Question: Hi I was wondering if there is a better what to do this because it is not looking right the way I have it set up.
Here is what I have so far, it looks terrible and I am using column-count but it doesnt look right here is an image of what it looks like right now.

This will change when the screen changes size and it will look ugly and it doesnt stay in 3 rows it makes a 4th for some reason... It is not supposed to go over the right side where the ads are and it is not supposed to cut it off at the bottom and have white space at the tops. I want to make this look like pinterest but I'm not sure how exactly to do this in jquery I just need these to line up and not cut off where it says views and pending. Please help thank you!
Here is my css:
'''
#gallerycontainer {
-webkit-column-count: 3;
-webkit-column-gap: 0px;
-moz-column-count: 3;
-moz-column-gap: 0px;
column-count: 3;
column-gap: 0px;
column-fill: balance;
-moz-column-fill: balance;
-webkit-column-fill: balance;
width: 840px;
height:100%;
position: relative;
}
#gallery li{
width: 265px;
}
#gallery li img {
border: 5px solid #fff;
-webkit-transition: box-shadow 0.5s ease;
-moz-transition: box-shadow 0.5s ease;
-o-transition: box-shadow 0.5s ease;
-ms-transition: box-shadow 0.5s ease;
transition: box-shadow 0.5s ease;
max-width:250px;
max-height:200px;
padding:2px;
}
.galleryinfo{
border: 2px solid #fff;
padding-bottom: 40px;
float: left;
margin:9px;
background: white;
overflow: hidden;
width: 100%;
}
'''
And here is the html with php to get the images to show.
'''
<div id="gallery">
<div class="galleryinfo">
<li id="<?php print $id?>">
<a class="fancybox" rel="group" href="photos/<?php print $picture?>"><img src="photos/<?php print $picture?>"/></a>
Views : <?php print($unique) ?>
<?php print($pending) ?>
</li>
</div>
<?php
}}
?>
'''
Thank you so much for all of you your help !
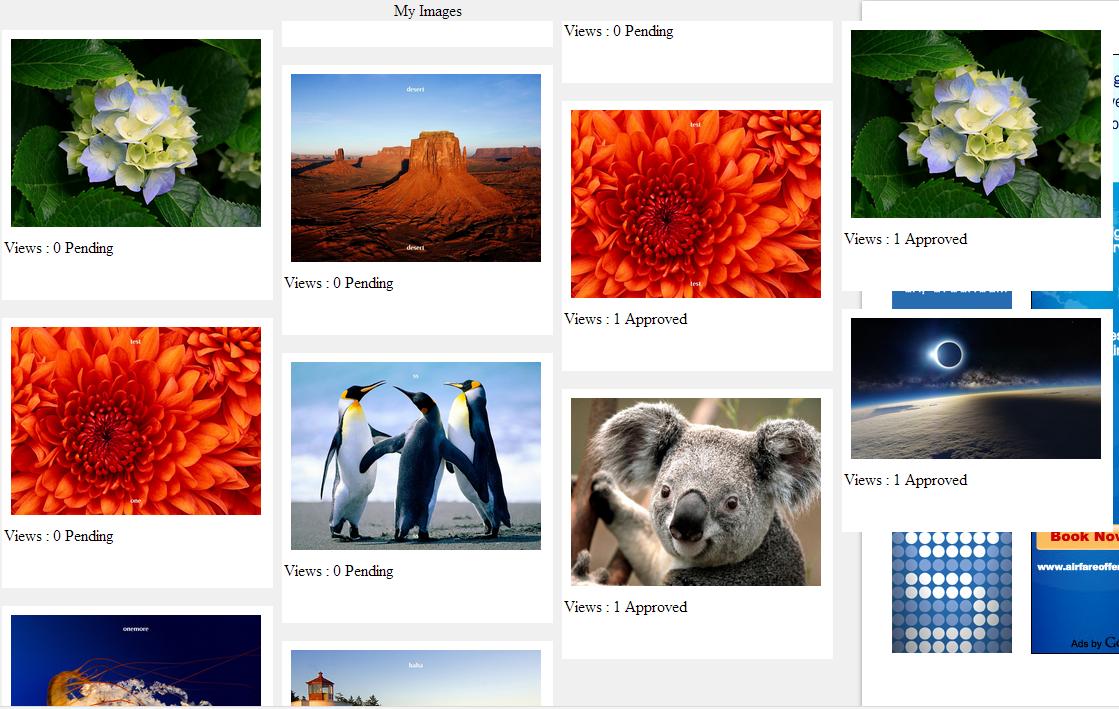
Answer: Seems like you want to have the Pinterest style. Check this out - it will help you:
<URL>